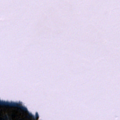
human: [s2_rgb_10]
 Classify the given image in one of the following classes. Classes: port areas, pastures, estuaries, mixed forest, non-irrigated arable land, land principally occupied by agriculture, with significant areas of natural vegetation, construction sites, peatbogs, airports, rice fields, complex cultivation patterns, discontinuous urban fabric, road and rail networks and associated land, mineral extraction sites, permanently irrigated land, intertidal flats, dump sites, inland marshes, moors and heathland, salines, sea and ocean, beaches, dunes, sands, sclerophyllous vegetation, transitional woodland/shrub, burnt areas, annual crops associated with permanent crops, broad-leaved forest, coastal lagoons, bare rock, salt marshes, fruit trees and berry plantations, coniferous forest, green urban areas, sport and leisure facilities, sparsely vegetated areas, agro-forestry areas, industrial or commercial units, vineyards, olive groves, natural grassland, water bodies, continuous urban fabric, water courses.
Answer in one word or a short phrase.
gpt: coniferous forest, water bodies